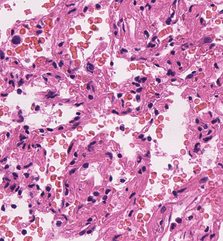
Tumor epithelial tissue: no
Tumor-associated stroma tissue: no
Normal tissue: yes